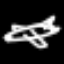
Label: airplane